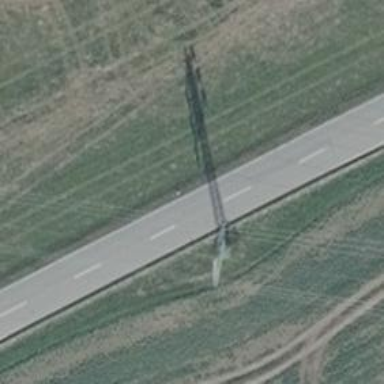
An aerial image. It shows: Power tower.